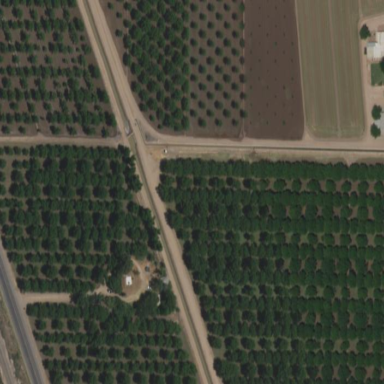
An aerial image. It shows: Orchard.